Question: I am using the multi-select drop down menu but I don't know how to change the color of that default grey button, can anyone please help me?
'''
$(function() {
$('#myproject').multiselect({
selectableHeader: "<div class='custom-header'>Selectable items</div>",
selectionHeader: "<div class='custom-header'>Selection items</div>",
selectableFooter: "<div class='custom-header'>Selectable footer</div>",
selectionFooter: "<div class='custom-header'>Selection footer</div>",
nonSelectedText: '- - -Select Project- - -',
includeSelectAllOption: true,
maxHeight: 400,
dropUp: true,
buttonWidth: 230,
});
});
'''

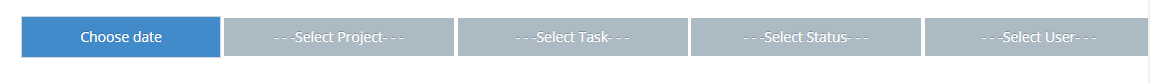
Answer: Use below code:
'''
$('#myproject').multiselect({
nonSelectedText: '- - -Select Project- - -',
includeSelectAllOption: true,
maxHeight: 400,
dropUp: true,
buttonWidth: 230,
enableFiltering: true,
enableHTML: true,
buttonClass: 'btn small btn-primary',
templates: {
button: '<button type="button" class="multiselect dropdown-toggle" data-toggle="dropdown"><span class="multiselect-selected-text"></span> &nbsp;<b class="fa fa-caret-down"></b></button>',
ul: '<ul class="multiselect-container dropdown-menu"></ul>',
filter: '<li class="multiselect-item filter"><div class="input-group"><span class="input-group-addon"><i class="fa fa-search"></i></span><input class="form-control multiselect-search" type="text"></div></li>',
filterClearBtn: '<span class="input-group-btn"><button class="btn btn-default btn-white btn-grey multiselect-clear-filter" type="button"><i class="fa fa-times-circle red2"></i></button></span>',
li: '<li><a tabindex="0"><label></label></a></li>',
divider: '<li class="multiselect-item divider"></li>',
liGroup: '<li class="multiselect-item multiselect-group"><label></label></li>'
}
})
'''